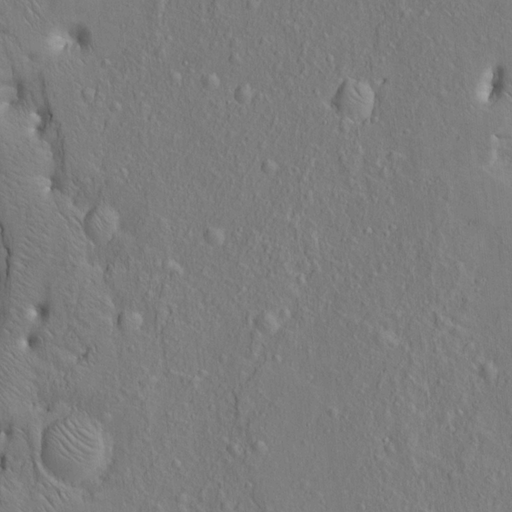
Objects detected: cone